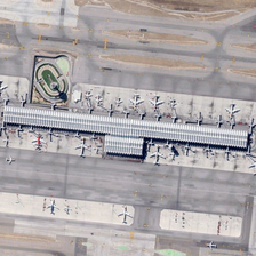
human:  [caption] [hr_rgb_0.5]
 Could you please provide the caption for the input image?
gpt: There are many white planes around a white building .

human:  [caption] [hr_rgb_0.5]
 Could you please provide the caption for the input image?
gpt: There are many planes beside a lawn .

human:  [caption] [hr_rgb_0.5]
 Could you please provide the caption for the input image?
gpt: Many planes are next to each other .

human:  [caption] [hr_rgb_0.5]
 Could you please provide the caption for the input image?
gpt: many planes are parked next to a long building in an airport .

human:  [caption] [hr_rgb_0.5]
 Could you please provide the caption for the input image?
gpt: There are quite a few planes parked beside the runway of the airport .